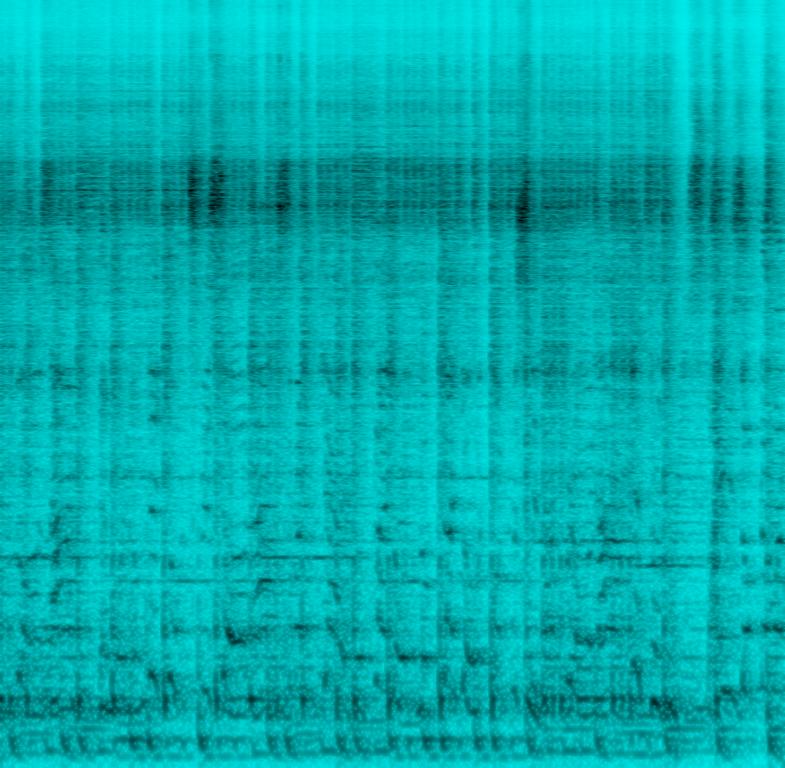
The drums sound complex and fast paced  going into the direction of drum&bass. Full of hihat and snare hits. Barely noticeable a synthetic bass is playing along with the drums giving this song a ragga feeling. A very simple synthesizer pad is playing a high pitched melody. The male voice sounds lower and energetic. This recording is of poor audio quality. This song may be playing at a dancing event or while working out.